Question: '''
<input type="submit" value="Go!"/>
'''
gives a button like this:

I want the button to span the entire width of the page. How can I do that?
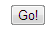
Answer: '''
<input type="submit" value="Go!" style="width:100%"/>
'''